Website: walmart
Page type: billing-address
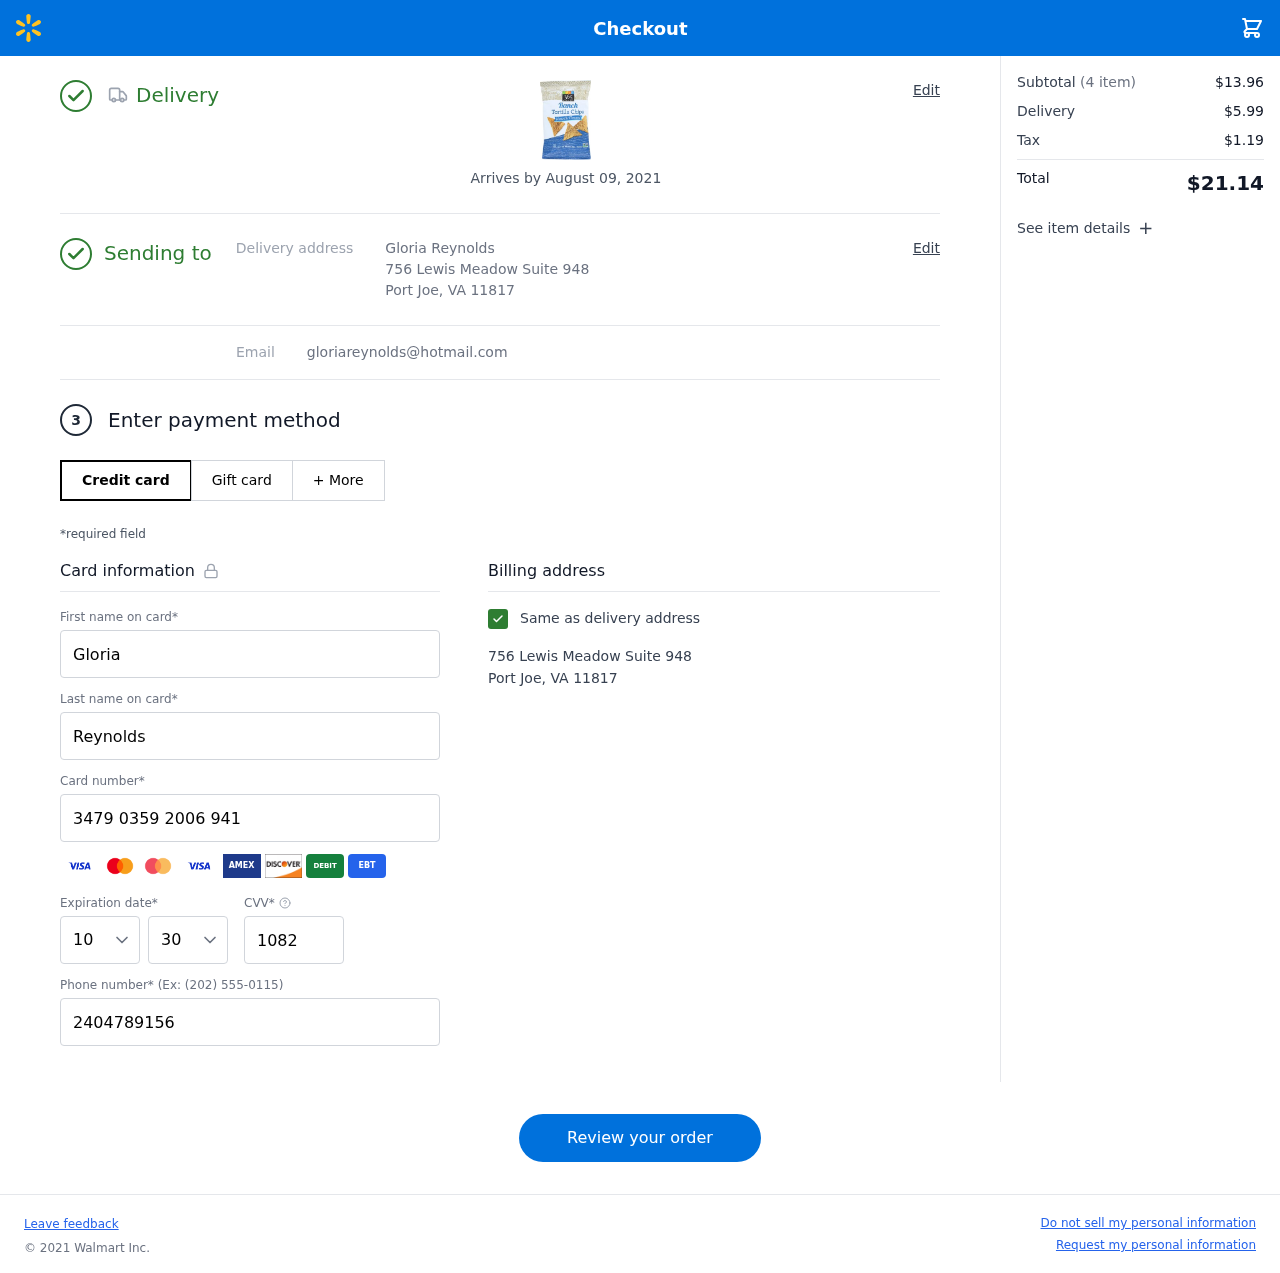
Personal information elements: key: PII_CARD_CVV
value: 1082
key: PII_CARD_EXPIRY_MONTH
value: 10
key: PII_CARD_EXPIRY_YEAR
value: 30
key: PII_CARD_NUMBER
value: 3479 0359 2006 941
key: PII_EMAIL
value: gloriareynolds@hotmail.com
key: PII_FIRSTNAME
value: Gloria
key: PII_FULLNAME
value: Gloria Reynolds
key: PII_LASTNAME
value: Reynolds
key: PII_PHONE
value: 2404789156
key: PII_STREET
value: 756 Lewis Meadow Suite 948
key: PII_CITY_STATE_ZIP
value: Port Joe, VA 11817
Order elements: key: ORDER_DELIVERY_DATE
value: Arrives by August 09, 2021
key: ORDER_NUM_ITEMS
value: (4 item)
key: ORDER_SUBTOTAL
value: $13.96
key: ORDER_SHIPPING_COST
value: $5.99
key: ORDER_TAX
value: $1.19
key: ORDER_TOTAL
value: $21.14